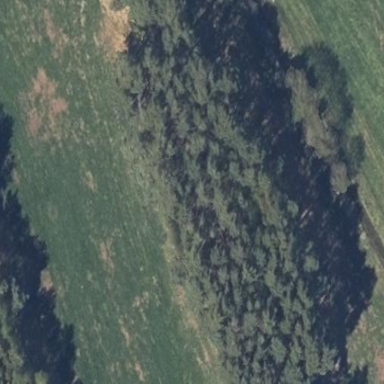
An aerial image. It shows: Forest area.